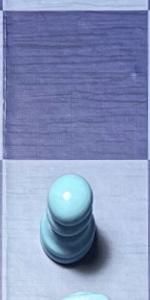
Label: Pawn_White